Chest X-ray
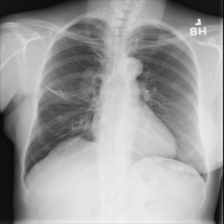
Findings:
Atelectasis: positive
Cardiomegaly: negative
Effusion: negative
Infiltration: negative
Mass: negative
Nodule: negative
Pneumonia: negative
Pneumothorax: negative
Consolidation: negative
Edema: negative
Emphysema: negative
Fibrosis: negative
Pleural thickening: negative
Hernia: negative